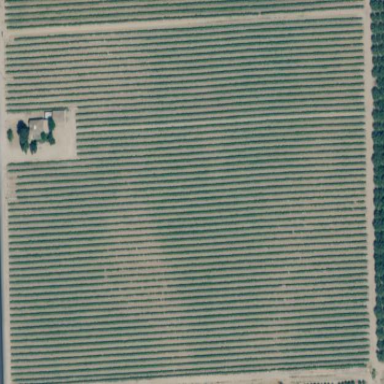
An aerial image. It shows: Vineyard where grapes are grown.